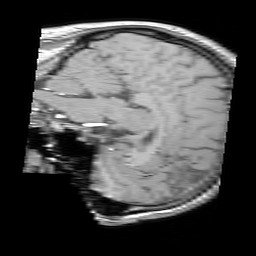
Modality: T1w
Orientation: sagittal
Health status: ill
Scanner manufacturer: philips
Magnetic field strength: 3 T
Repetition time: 0.4653 s
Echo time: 0.002571 s